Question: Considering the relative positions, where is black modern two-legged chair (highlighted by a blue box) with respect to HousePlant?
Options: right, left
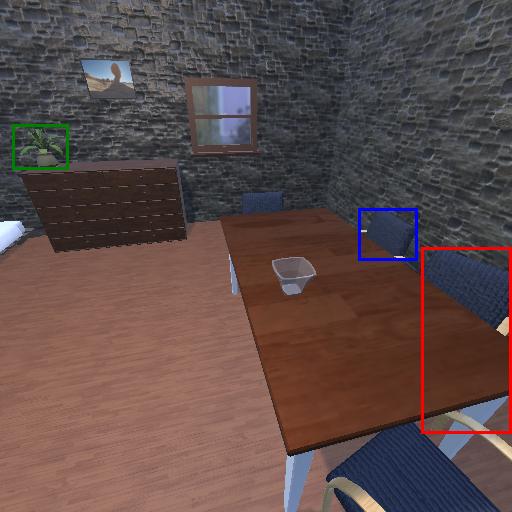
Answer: right